Question: I've written this program in Python 3 that takes a CSV file that finds the min and max death rates for particular states.
I've basically finished the program and it outputs correctly in the shell, but I have a problem:
1. Different states have different lengths of characters in their names and the spacing does come out correctly, how do I use string formatting to make the strings space evenly regardless of the number of characters printed?
Here is what I have:
'''
print ("
", "Indicator |", "Min ",
" | Max ")
print ("-----------------------------------------------------------------------------------------------")
'''
This is the output:

It works well for "Minnesota" but for "District of Columbia" it doesn't format evenly.
Any suggestions? Thanks.
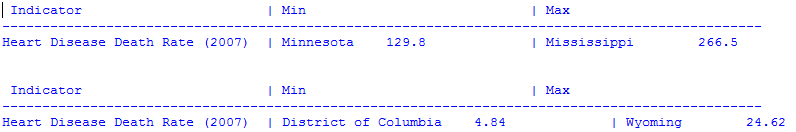
Answer: Use string formatting as described here: <URL>
e.g.:
'''
print('{:20} | {:20} {:5.2f} | {:20} {:5.2f}'.format(title, states[statemin], minimum, states[statemax], maximum))
'''
Replace 20 with the longest string that will ever occur.
Note that I am assuming that minimum and maximum are floats, if they are strings, you cannot use '{:x.yf}' notation and you could just use {:6} or something like that instead.
'{:20}' means that '20' characters of space is used for the string, even if it is shorter (it does not truncate when longer). '{:5.2f}' means that '5' spaces are used for the float, of which '2' are after the decimal point.